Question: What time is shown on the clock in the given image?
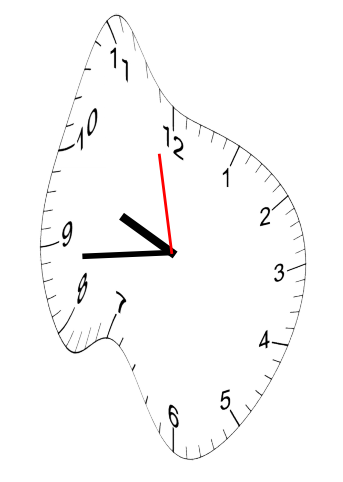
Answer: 09:43:58